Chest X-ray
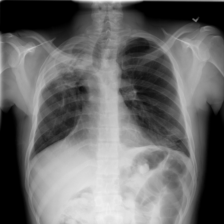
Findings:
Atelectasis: negative
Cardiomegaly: negative
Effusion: negative
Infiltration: negative
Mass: negative
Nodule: negative
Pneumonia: negative
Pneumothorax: negative
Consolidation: negative
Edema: negative
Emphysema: negative
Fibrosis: negative
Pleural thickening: negative
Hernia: negative